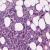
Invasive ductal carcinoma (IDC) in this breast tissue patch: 1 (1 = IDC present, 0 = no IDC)